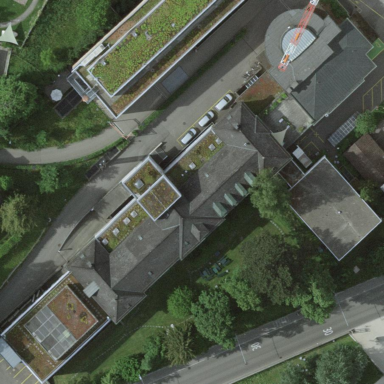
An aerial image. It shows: Healthcare clinic within hospital building.